Question: I need to iterate over a list (or whatever enumeration), but I'd like to add values into the list in the course of the iteration.
This is an example.
'''
public static void RunSnippet()
{
List<int> hello = new List<int>();
hello.Add(1); hello.Add(2); hello.Add(3);
foreach (var x in hello)
{
Console.WriteLine(x);
if (x == 1) {
hello.Add(100);
}
}
}
'''
I expect to get "1,2,3,100", but instead I got this error.

How can I iterate over a list that is changing in the process?
## ADDED
What I want to accomplish is that I iterate over elements to process something. The thing is that some of the elements needs to be decomposed into sub elements on and on.
'''
public static void RunSnippet()
{
List<Element> hello = new List<Element>();
hello.Add(Element); hello.Add(Element); hello.Add(Element);
foreach (var x in hello)
{
List<Element> decomposed;
decomposed = Decompose(x);
if (decomposed != null) {
foreach (var y in decomposed)
{
hello.Add(y);
}
}
}
}
'''
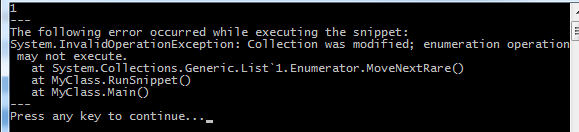
Answer: You can't, basically. Not with a 'foreach' loop, anyway. You can use a straight 'for' loop:
'''
for (int i = 0; i < hello.Count; i++)
{
int x = hello[i];
Console.WriteLine(x);
if (x == 1) {
hello.Add(100);
}
}
'''
I would personally try to avoid doing it in the first place though - it can get very hard to reason about whether you'll ever complete, or if you'll skip items (if you're removing instead of adding, or adding before your current position).